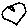
Label: zigzag